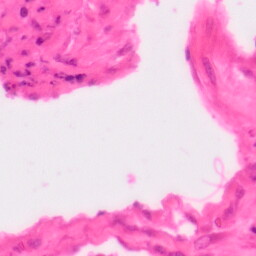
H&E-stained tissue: Colon